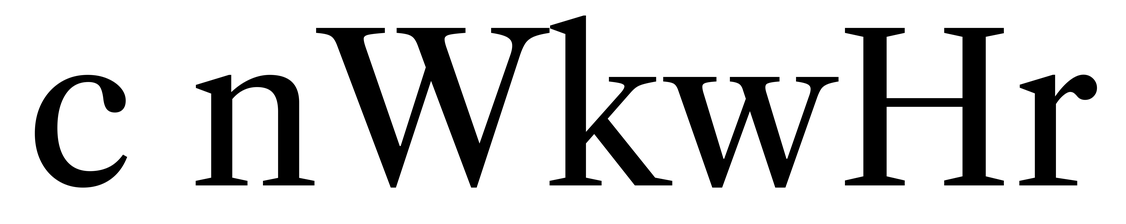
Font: LibreCaslonText_Regular